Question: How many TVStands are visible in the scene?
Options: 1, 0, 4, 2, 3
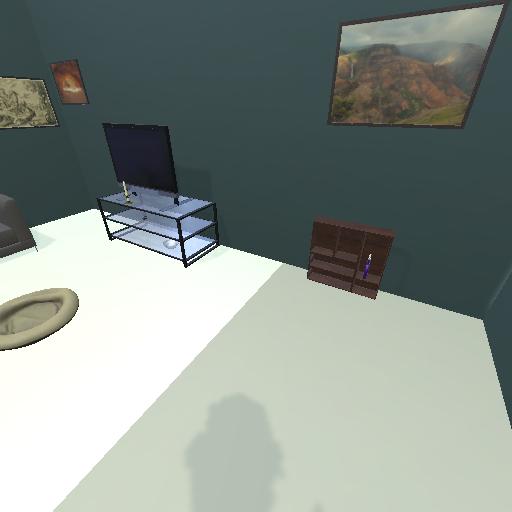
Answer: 1